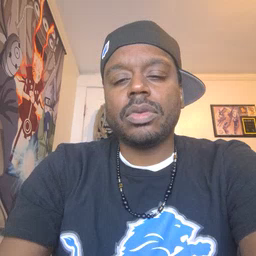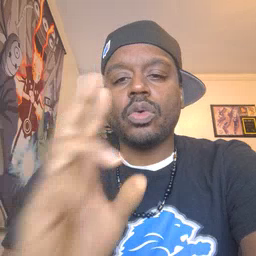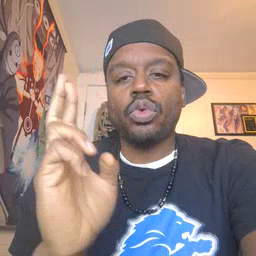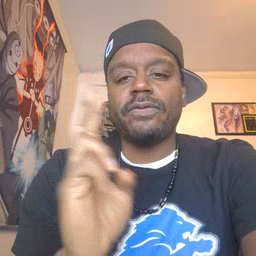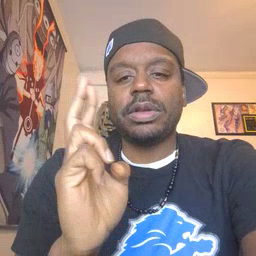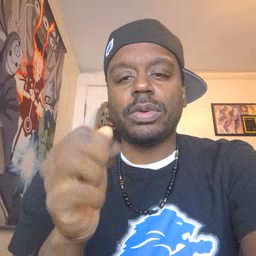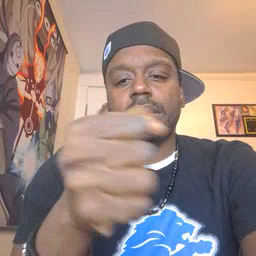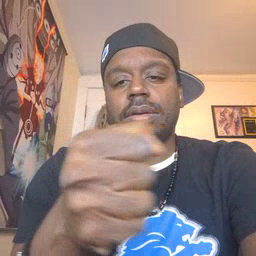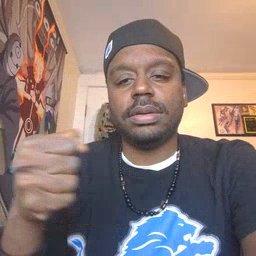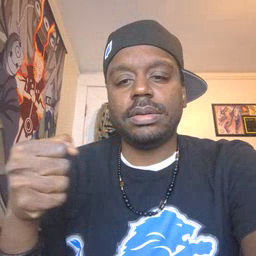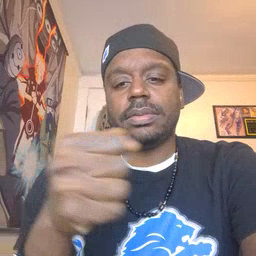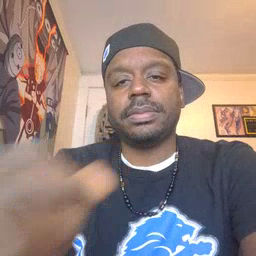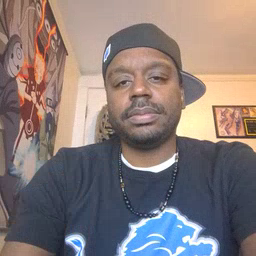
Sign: refrigerator